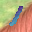
Label: 1